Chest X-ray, PA view. Patient: 63 years old, sex M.
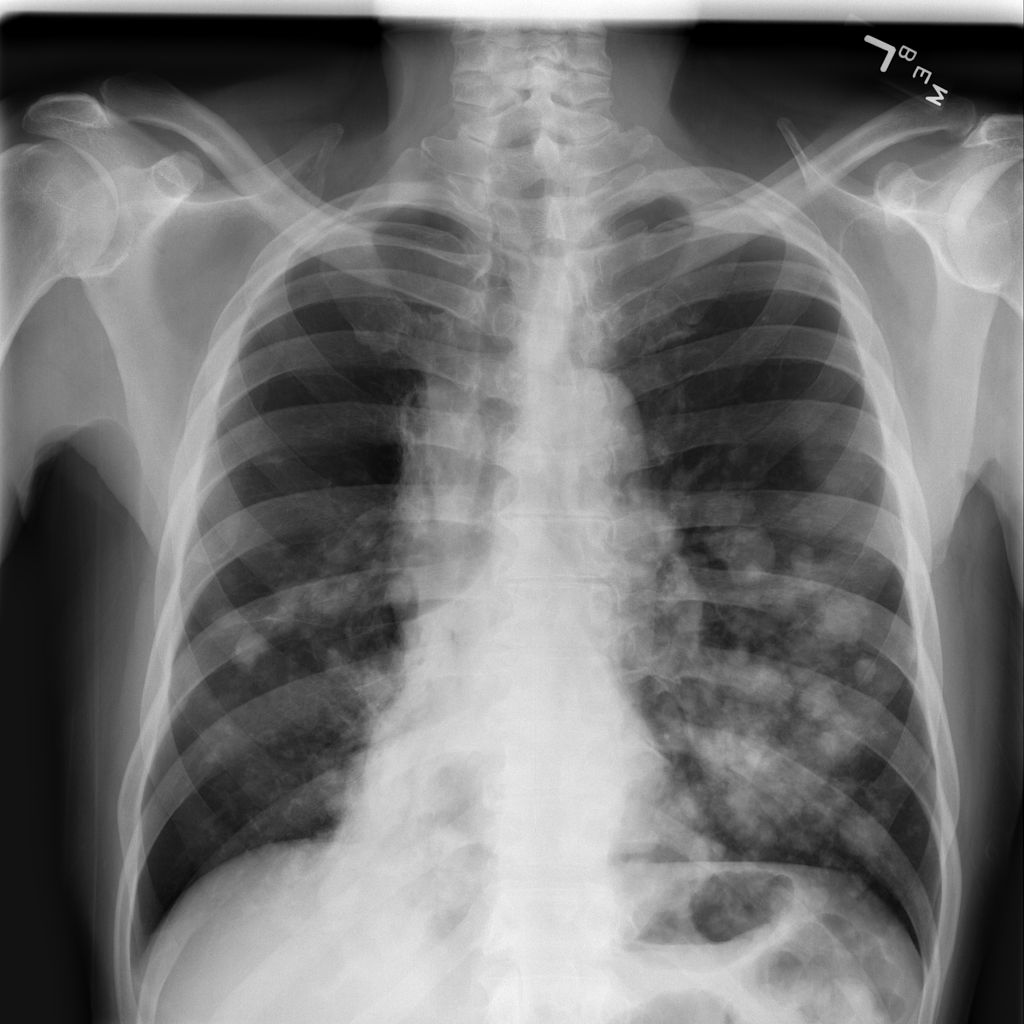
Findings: Mass